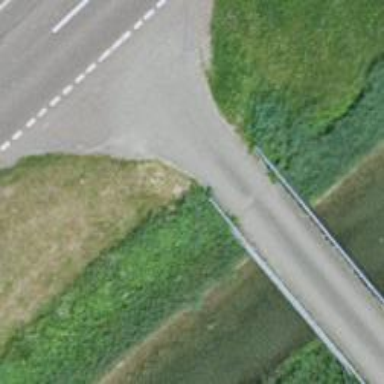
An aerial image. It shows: Track road with grade1 bridge.